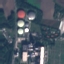
Land use / land cover class: Industrial